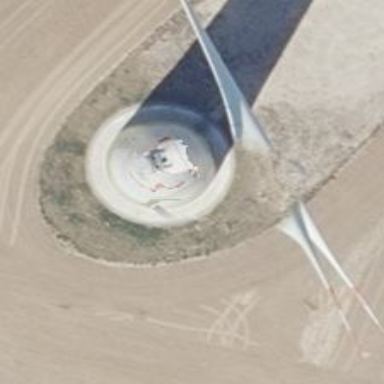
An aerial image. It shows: Wind generator powered by horizontal-axis wind turbine.